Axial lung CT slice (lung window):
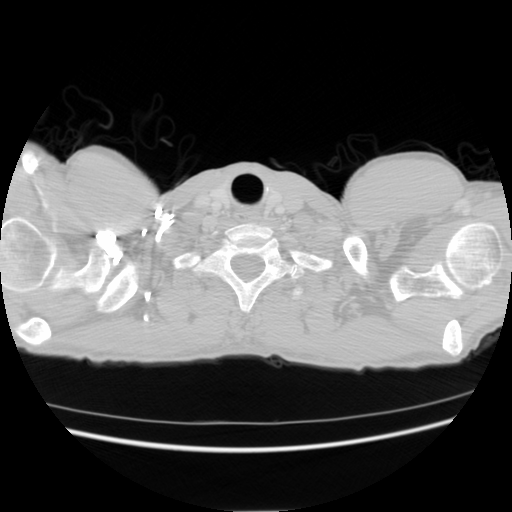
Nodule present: no